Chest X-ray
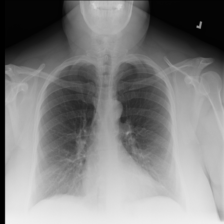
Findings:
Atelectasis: negative
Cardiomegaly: negative
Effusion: negative
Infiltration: negative
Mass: negative
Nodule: negative
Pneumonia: negative
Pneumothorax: negative
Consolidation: negative
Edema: negative
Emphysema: negative
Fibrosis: negative
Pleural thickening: negative
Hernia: negative